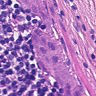
Metastatic tissue present: yes